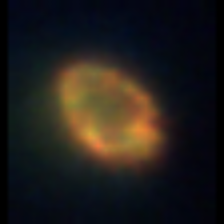
Taxon: NanoPlankton
Group: Other